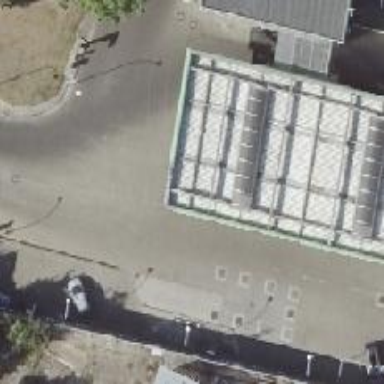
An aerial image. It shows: Fuel station.